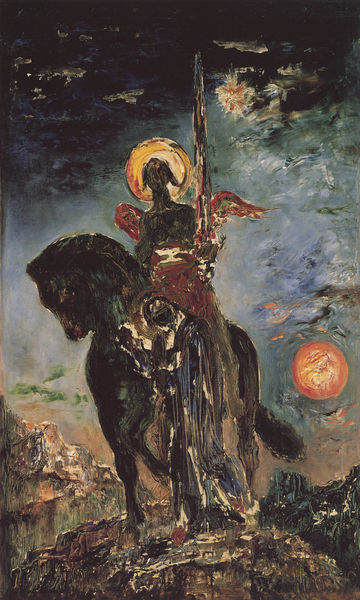
Titel: La Parque et l'Ange de la Mort
Künstler: Gustave Moreau
Standort: Paris
Institution: Musée Gustave Moreau
Schlagwörter: berg, blau, dunkel, flügel, gemälde, himmel, mann, schatten, wolken, gelb, landschaft, menschen, braun, grau, hell, licht, nacht, orange, schwarz, vordergrund, weiss, rot, wolke, symbolismus, böse, stein, öl, hügel, pastos, sonne, boden, gewand, gold, mantel, personen, traurig, pferd, reiter, engel, mähne, schweif, düster, stab, berge, fels, gebirge, gipfel, farbe, violett, lanze, umriss, mond, stern, sterne, schwert, ritter, heiligenschein, expressiv, nüstern, pfers, krieger, heiliger, speer, lichtschein, zepter, vollmond, georg, michael, lau, martin, wanderschaft, st. martin, don, apokalyptischer reiter, todesengel, schattenfigur, perferd, swert, lügel, wnderschaft